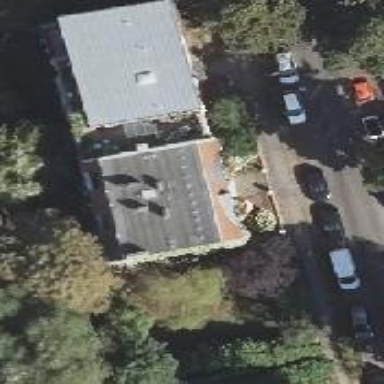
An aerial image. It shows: Apartment building with double saltbox roof shape.